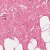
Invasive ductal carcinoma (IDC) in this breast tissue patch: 0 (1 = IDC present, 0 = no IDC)